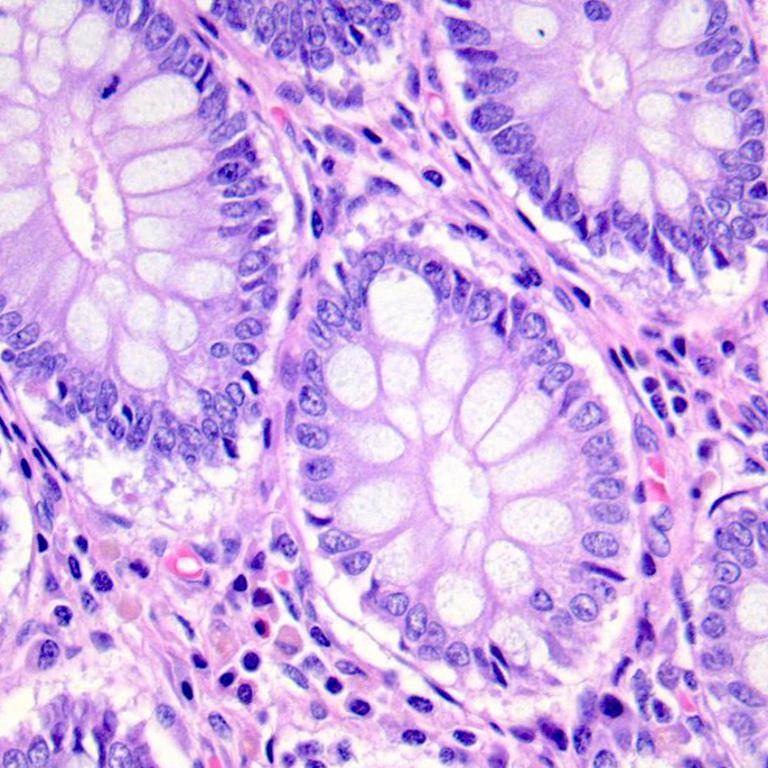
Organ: colon
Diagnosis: benign